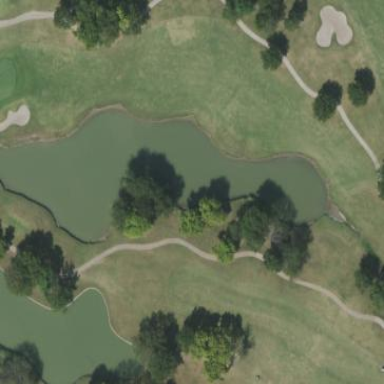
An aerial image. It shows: Picturesque scene of golf course with lateral water hazard.